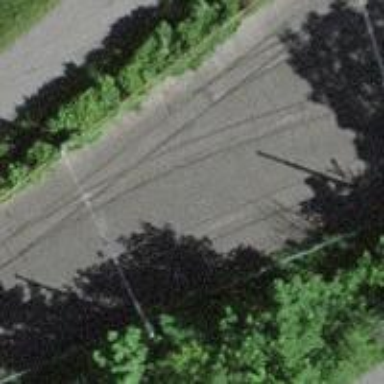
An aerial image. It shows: Tram railway with electrified contact lines passing through service yard with single track.